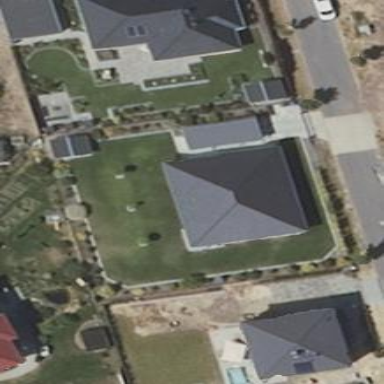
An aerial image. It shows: White house with pyramidal roof.